Question: I generate C# code from WSDL using "Service References" in Visual C# 2010 (see screenshot).
Generated code uses 'Order' parameters, which makes me think that under the hood, Visual C# is performing is running 'xsd.exe /order', among other things. Example:
'''
[System.Xml.Serialization.XmlElementAttribute(Order=1)]
'''
Because of a <URL>, I want to generate C# code WITHOUT 'Order' parameters.
To do that with 'xsd.exe' (XSD to C#), I would simply omit the '/order' parameter.
But how to generate 'Order'-free code from a WSDL file?
Only the following settings seem to be available:

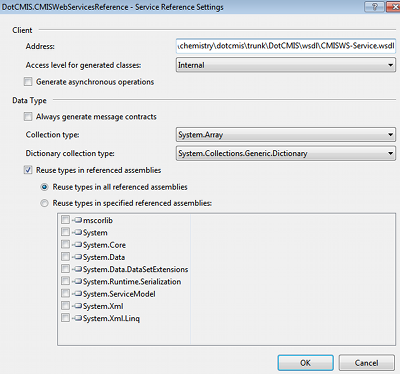
Answer: generate the code normally, then do a regex search and replace in VS.
Replace all occurances of (Order=*)] with ]